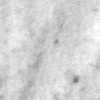
Label: no_change